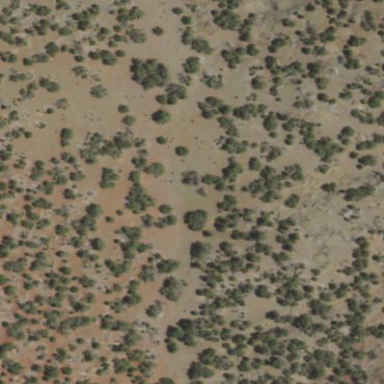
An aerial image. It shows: Area covered in scrub vegetation.